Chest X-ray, PA view. Patient: 47 years old, sex M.
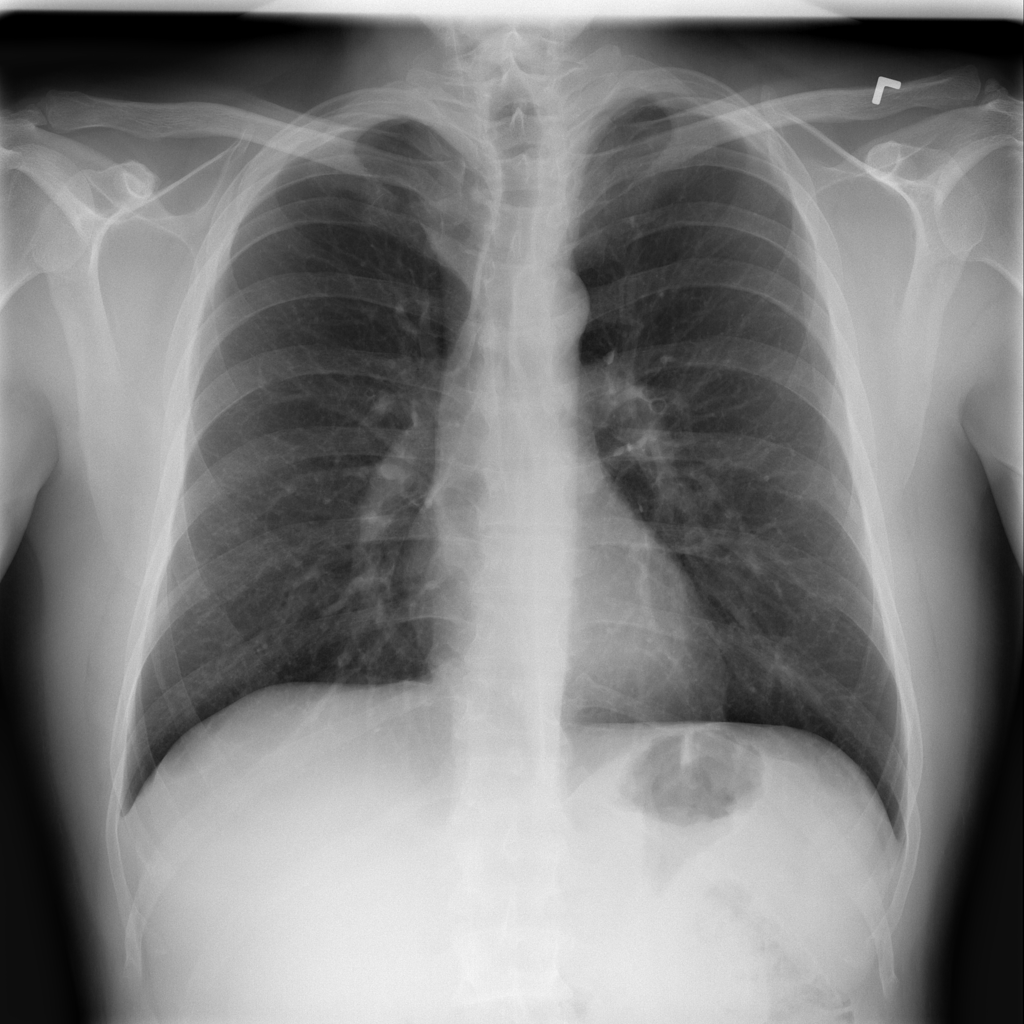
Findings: No Finding